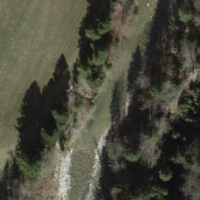
EUNIS habitat code: 43
Species observed at this site:
Geum rivale